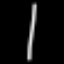
Label: line